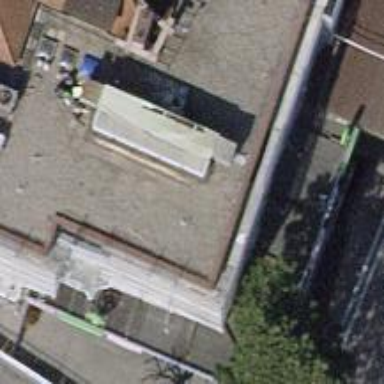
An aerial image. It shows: Café.